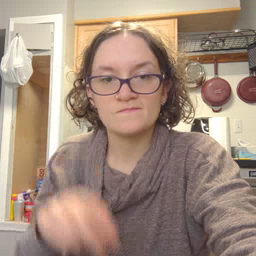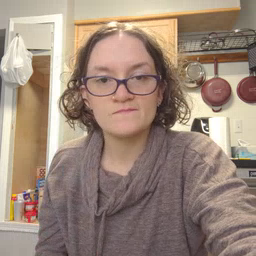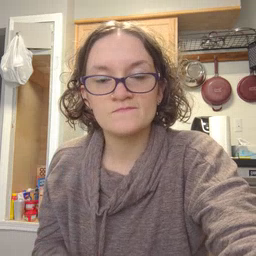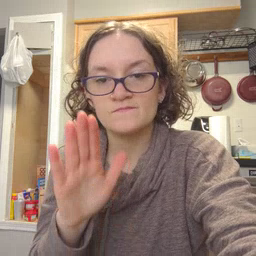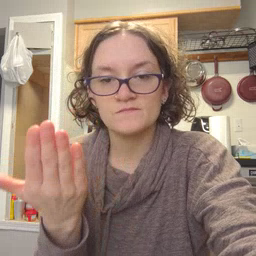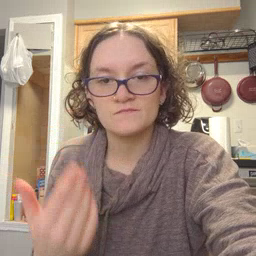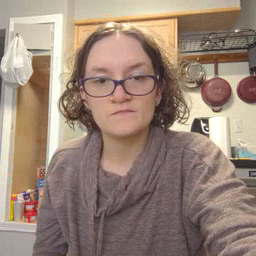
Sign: book